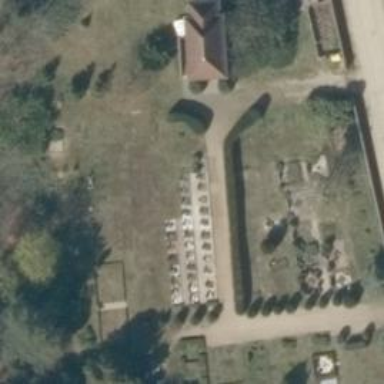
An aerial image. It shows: Cemetery.